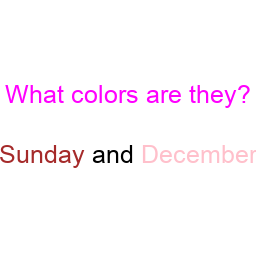
Color: brown, pink
Background color: white
Question text color: magenta